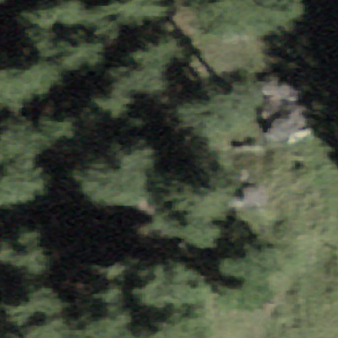
Label: other